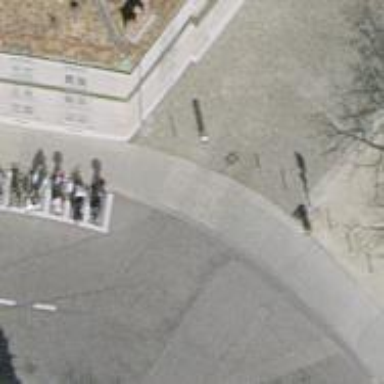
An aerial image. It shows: Bollard.